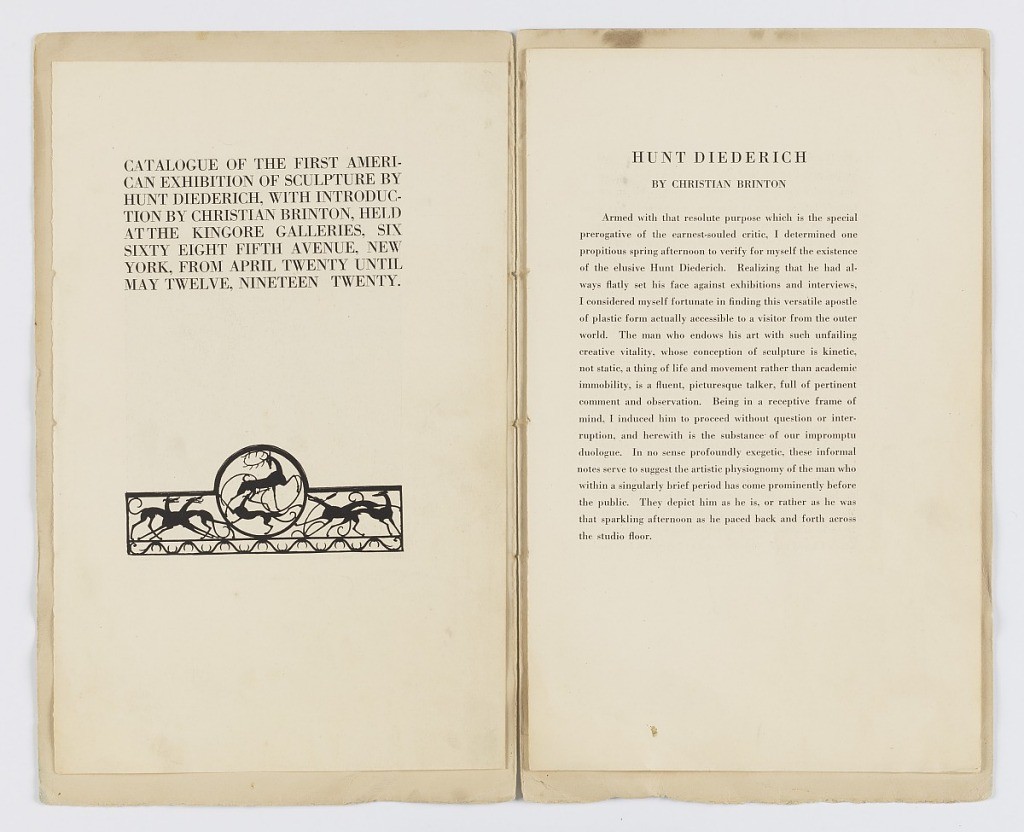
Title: Proof for exhibition catalogue, "Jockeys," Kingore Galleries, New York, NY
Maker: William Hunt Diederich, American, b. Hungary, 1884–1953
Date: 1920
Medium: Offset printing on fabriano cotton wove paper
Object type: Book
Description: Full page proof for text layout. Left, image of a balcony railing with hounds surrounding a stag.